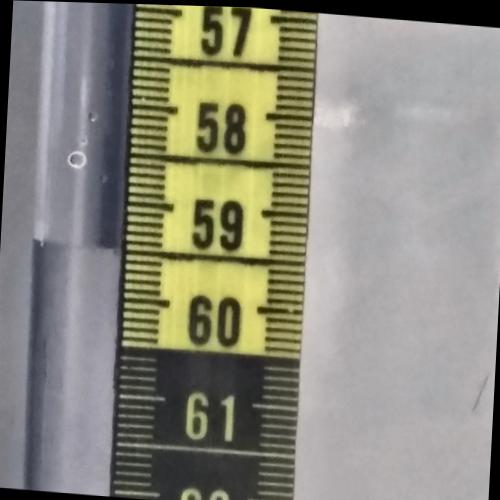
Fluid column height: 59.5 cm